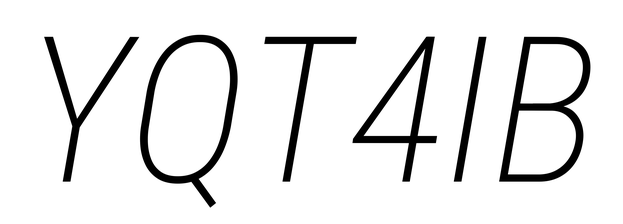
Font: Roboto-Italic_Condensed_ExtraLight_Italic